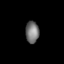
Tissue: lung
Cell type: Others
Senescence score: 0.2052
Nuclear area (px): 290
Mean DAPI intensity: 114.466